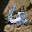
Label: 6